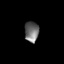
Tissue: skin
Cell type: Epithelial cells
Senescence score: 0.2509
Nuclear area (px): 282
Mean DAPI intensity: 110.805